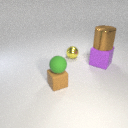
large brown metal cylinder above large purple rubber cube